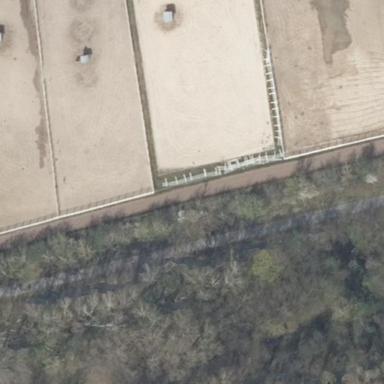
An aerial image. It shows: Track designed for horse racing in leisure land setting.